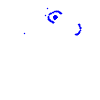
Particle: kaon